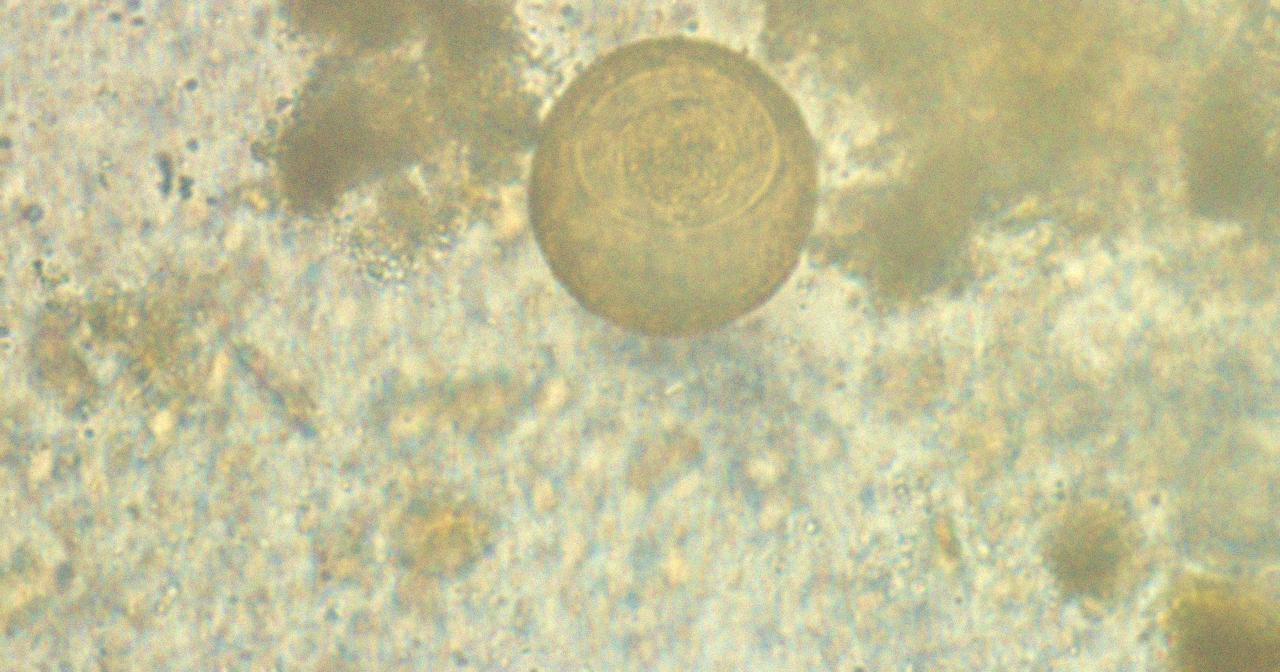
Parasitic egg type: Hymenolepis diminuta